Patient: sex F, age 66
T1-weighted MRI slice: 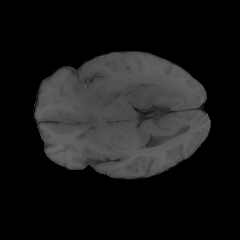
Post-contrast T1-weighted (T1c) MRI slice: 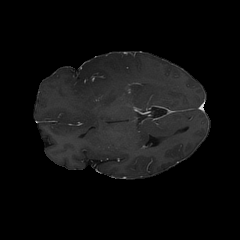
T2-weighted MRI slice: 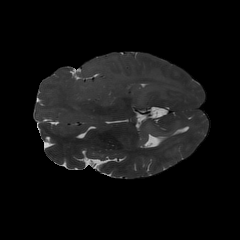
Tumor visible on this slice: yes
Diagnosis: Astrocytoma, IDH-wildtype
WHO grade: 2